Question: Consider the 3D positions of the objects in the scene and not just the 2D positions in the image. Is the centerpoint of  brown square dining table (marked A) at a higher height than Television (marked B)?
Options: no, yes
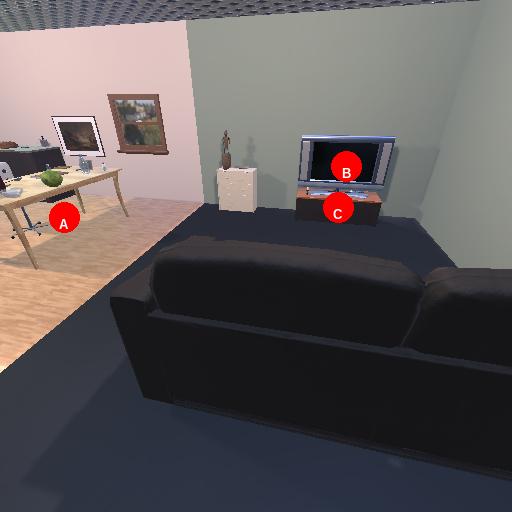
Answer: no